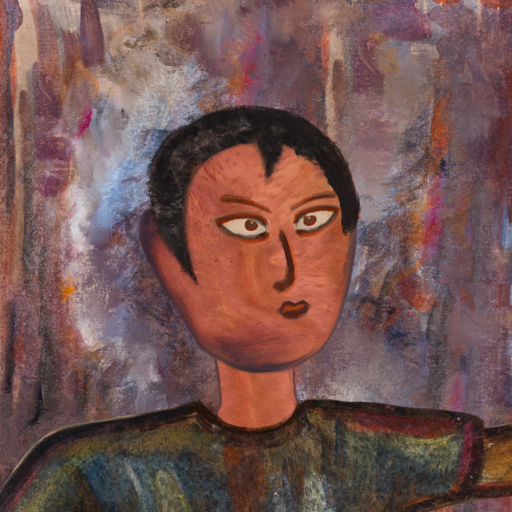
Background: Hypocrite, Head And Neck Side: Mother_And_Son_Mother, Face Side: Roy_Bahadur, Bust: Mosgoul, Hair Side: Roy_Bahadur, Head Accessory: Blank, Second Necklace: Blank, Necklace: Blank, Baby: Blank